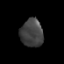
Tissue: prostate
Cell type: T cells
Senescence score: 0.2068
Nuclear area (px): 623
Mean DAPI intensity: 66.172